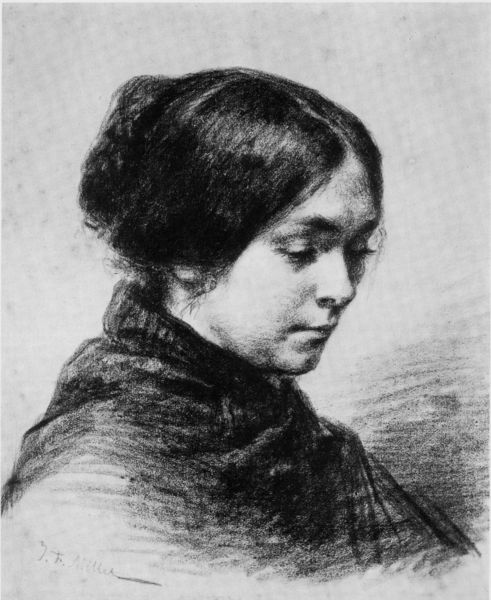
Titel: Catherine Lemaire, die zweite Frau des Künstlers
Künstler: Jean François Millet
Standort: Boston (Massachusetts)
Institution: Museum of Fine Arts
Schlagwörter: dunkel, haut, kopf, schatten, umhang, weiß, mädchen, ausschnitt, frau, frisur, grau, haar, hell, hintergrund, kleid, kreide, licht, mund, nase, ohr, profil, schwarz, skizze, stirn, zeichnung, blick, dame, schal, tuch, alt, hemd, jung, augen, falten, gesicht, knoten, kragen, trauer, bildnis, hals, portrait, porträt, signatur, corot, fransen, gewand, haare, mantel, decke, brustbild, kinn, lippen, mittelscheitel, ohren, scheitel, schultern, traurig, deutschland, dutt, seitlich, wangen, papier, schlagschatten, ansicht, studie, bäuerin, grafik, graphik, schattierung, schattierungen, linien, tapete, zopf, ernst, brauen, glanz, seitenansicht, melancholisch, menzel, gesenkt, gesenkter blick, hochsteckfrisur, verträumt, wange, sinnierend, dreiviertelprofil, stola, lider, ohrläppchen, wimpern, striche, haarknoten, helligkeit, bedeckt, kohle, schwarzweiss, schraffur, schraffuren, dreiviertel, strich, schawrz, bürgertum, bleistift, augenlider, bildniss, kohlezeichnung, nasenloch, stift, strähne, halbportrait, körperschatten, lieder, halbprofil, dreiviertelporträt, dunkle haare, niedergeschlagen, abgewendet, haarsträhne, nasenspitze, frauenporträt, cape, abgeschnitten, europa, schwaz, graphit, bescheiden, verwischen, millet, kollwitz, lid, detailreich, niederblicken, wimper, träumend, gesnkt, dott, miller, 18. jahrhundert, nach unten gewandter blick, truaurg, eomtionen, geit, j.f., semiprofil